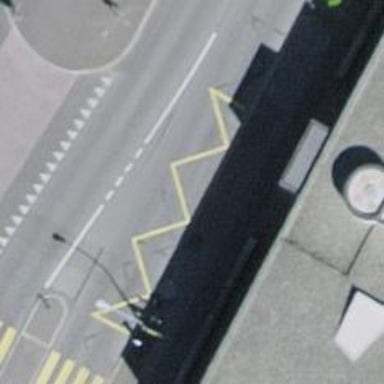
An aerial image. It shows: Bus stop with platform for public transport.